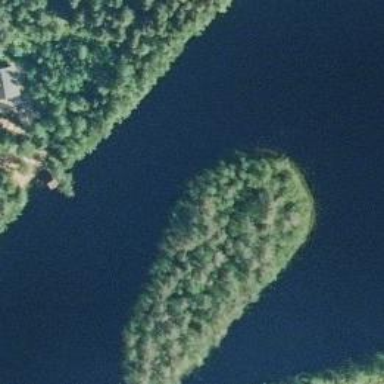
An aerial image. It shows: Islet.